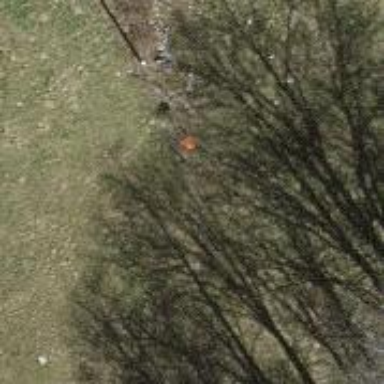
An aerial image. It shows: Pole with roofed pipeline marker.